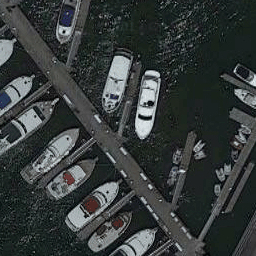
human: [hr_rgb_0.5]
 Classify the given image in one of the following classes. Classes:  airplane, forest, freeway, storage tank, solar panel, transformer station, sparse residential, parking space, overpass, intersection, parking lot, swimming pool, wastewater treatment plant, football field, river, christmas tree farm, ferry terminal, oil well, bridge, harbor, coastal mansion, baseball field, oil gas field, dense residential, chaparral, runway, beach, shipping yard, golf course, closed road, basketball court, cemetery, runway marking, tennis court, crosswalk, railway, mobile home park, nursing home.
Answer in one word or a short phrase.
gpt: harbor